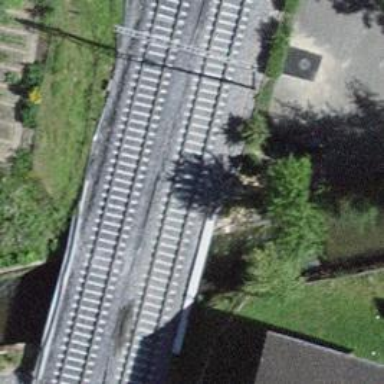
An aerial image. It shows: Bridge over electrified railway with contact line.